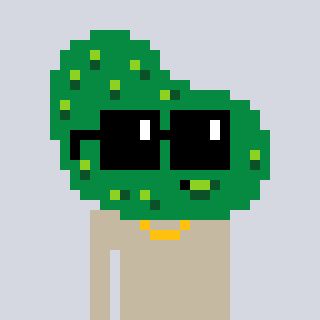
a pixel art character with square black sunglasses, a pickle-shaped head and a bege-colored body on a cool background